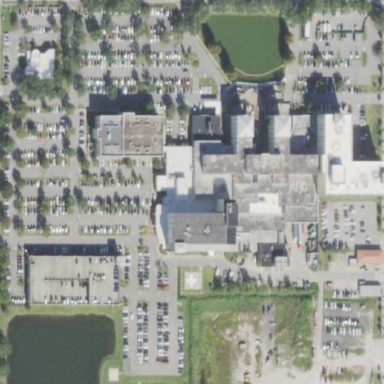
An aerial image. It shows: Hospital providing healthcare services.